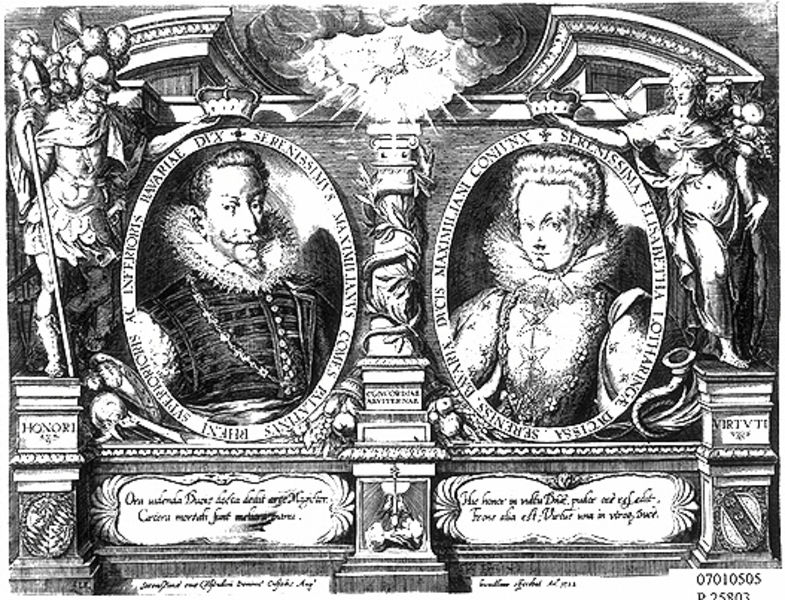
Titel: Bildnis des Kurfürsten Maximilian I und der Herzogin Elisabeth von Bayern
Künstler: Dominicus Custos
Institution: (Seriendruck)
Schlagwörter: gott, himmel, mann, wolken, frau, frisur, kleid, licht, mund, nase, schwarz, skizze, säule, säulen, weiss, zeichnung, wolke, bart, architektur, augen, kragen, rahmen, samt, sockel, taube, bildnis, füllhorn, horn, portrait, porträt, sonne, haare, adel, paar, krone, locken, renaissance, oval, engel, früchte, ranken, statue, herrschaft, relief, schrift, papier, rahmung, zwei, kette, giebel, mauer, grafik, figuren, könig, lanze, runde, inschrift, edel, knöpfe, doppelbildnis, doppelportrait, schild, buch, medaillon, bayern, kreuz, strahlen, porträts, denkmal, druck, schwarzweiss, stich, portait, text, soldat, helm, orden, herrscher, kranz, krause, portraits, ritter, brokat, fürst, rüstung, spitzbart, altar, ranke, wappen, schein, ehepaar, heiligenschein, skulpturen, mittelalter, wams, krieger, krönung, adlige, elisabeth, königin, weinranken, kupferstich, mars, wachen, ovale, beschreibung, kronen, inschriften, latein, maximilian, architekur, medaillons, umschrift, himmer, tafeln, heiliger geist, genius, friedenstaube, tugenden, eingefasst, hare, fortuna, serien, in architektur, umschriften, lothringen, entel, buh, spansiche tracht, haslskrause, ainschrift, wacken, eachen, havariae, honori, virtuti, virtuts, virtutis